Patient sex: M
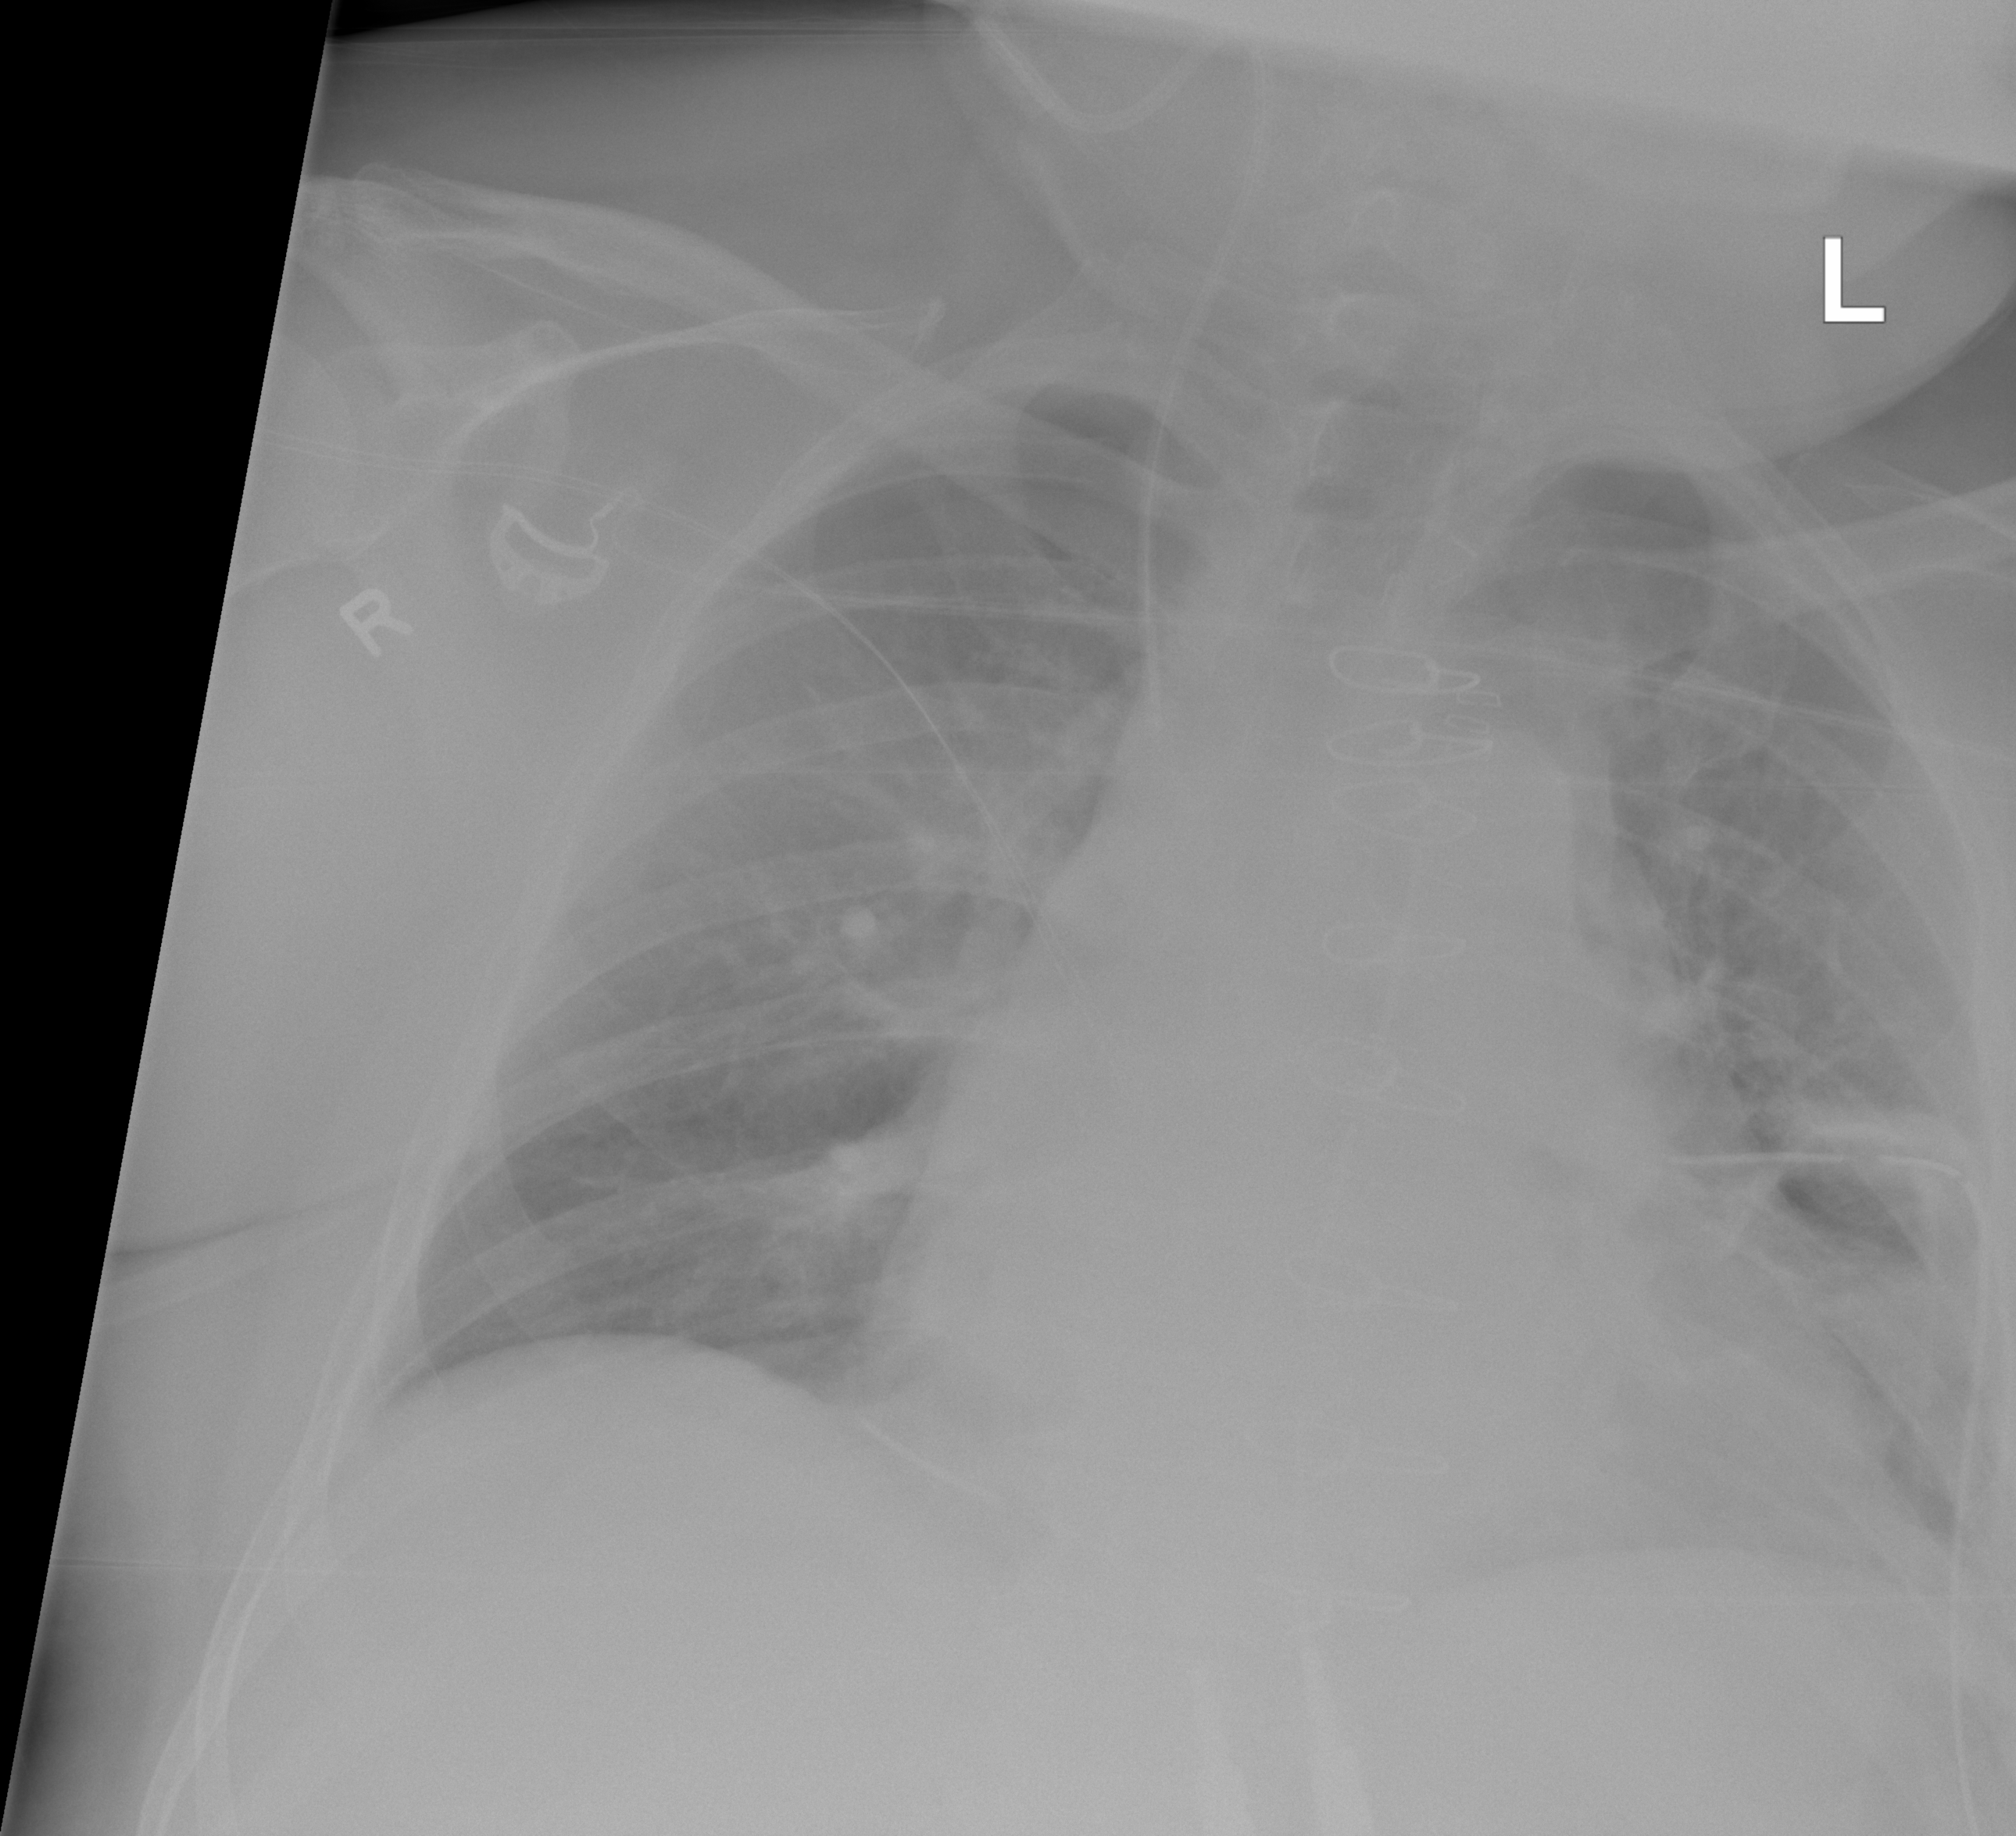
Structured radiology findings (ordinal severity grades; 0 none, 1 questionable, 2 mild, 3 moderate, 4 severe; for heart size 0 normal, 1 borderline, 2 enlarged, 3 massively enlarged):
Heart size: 2
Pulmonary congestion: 2
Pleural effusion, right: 0
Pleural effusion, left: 0
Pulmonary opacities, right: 0
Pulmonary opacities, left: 0
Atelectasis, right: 2
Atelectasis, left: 2